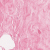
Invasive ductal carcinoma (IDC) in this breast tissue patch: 0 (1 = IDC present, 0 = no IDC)